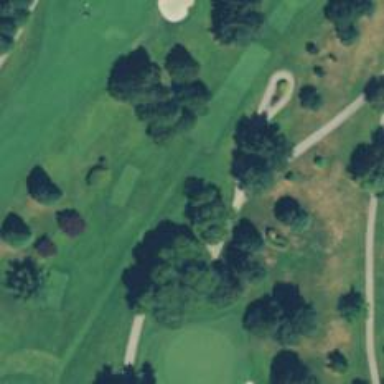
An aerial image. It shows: Path for both roads and golfers.